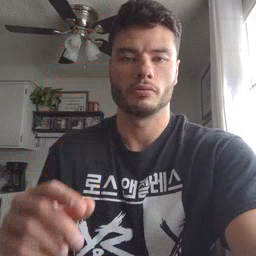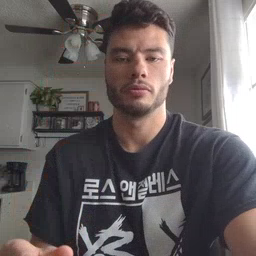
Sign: cowboy